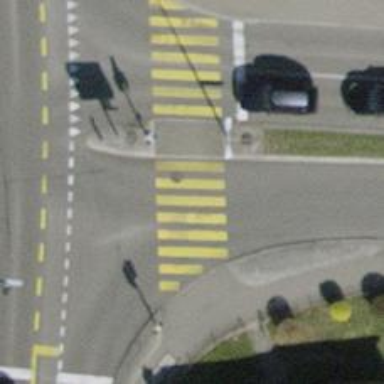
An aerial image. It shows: Crossing with traffic signals.